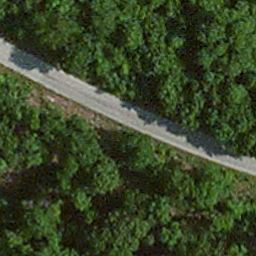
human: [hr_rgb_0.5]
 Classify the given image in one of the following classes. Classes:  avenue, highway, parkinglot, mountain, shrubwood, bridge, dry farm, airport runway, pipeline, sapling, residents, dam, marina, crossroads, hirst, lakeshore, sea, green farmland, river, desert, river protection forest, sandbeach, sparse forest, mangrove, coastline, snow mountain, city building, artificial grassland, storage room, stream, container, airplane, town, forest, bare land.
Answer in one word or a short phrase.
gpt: avenue